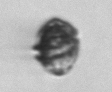
Label: Kryptoperidinium_triquetrum